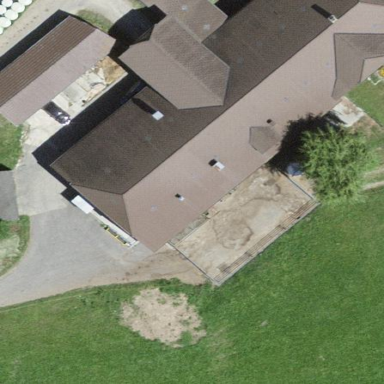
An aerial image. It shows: Farm building.